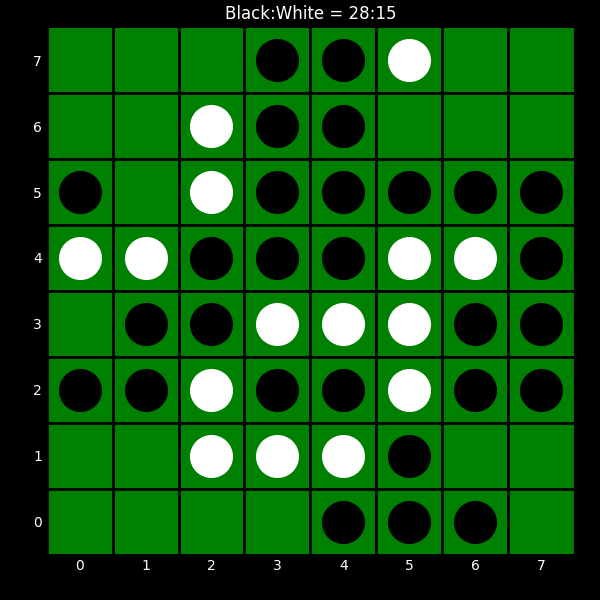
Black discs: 28
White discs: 15